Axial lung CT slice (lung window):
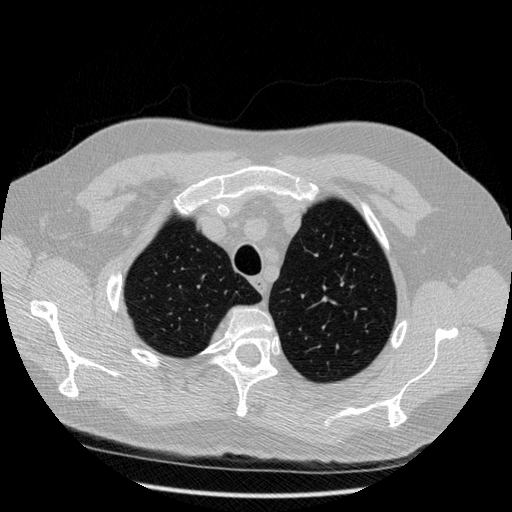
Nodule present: no